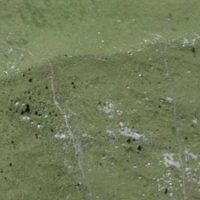
EUNIS habitat code: 23
Species observed at this site:
Saxifraga aizoides
Dryas octopetala